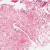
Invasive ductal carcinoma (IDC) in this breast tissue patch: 0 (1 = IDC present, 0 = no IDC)